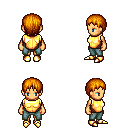
a pixel art fantasy rpg character, female body template, human, tanned skin, gold chest armor, teal pants, dark blonde plain hairstyle, gold boots, four views (front, back, left, right), 2x2 character sprite sheet, small pixel art, hard edges, no anti-aliasing